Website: crate-barrel
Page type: account-selection
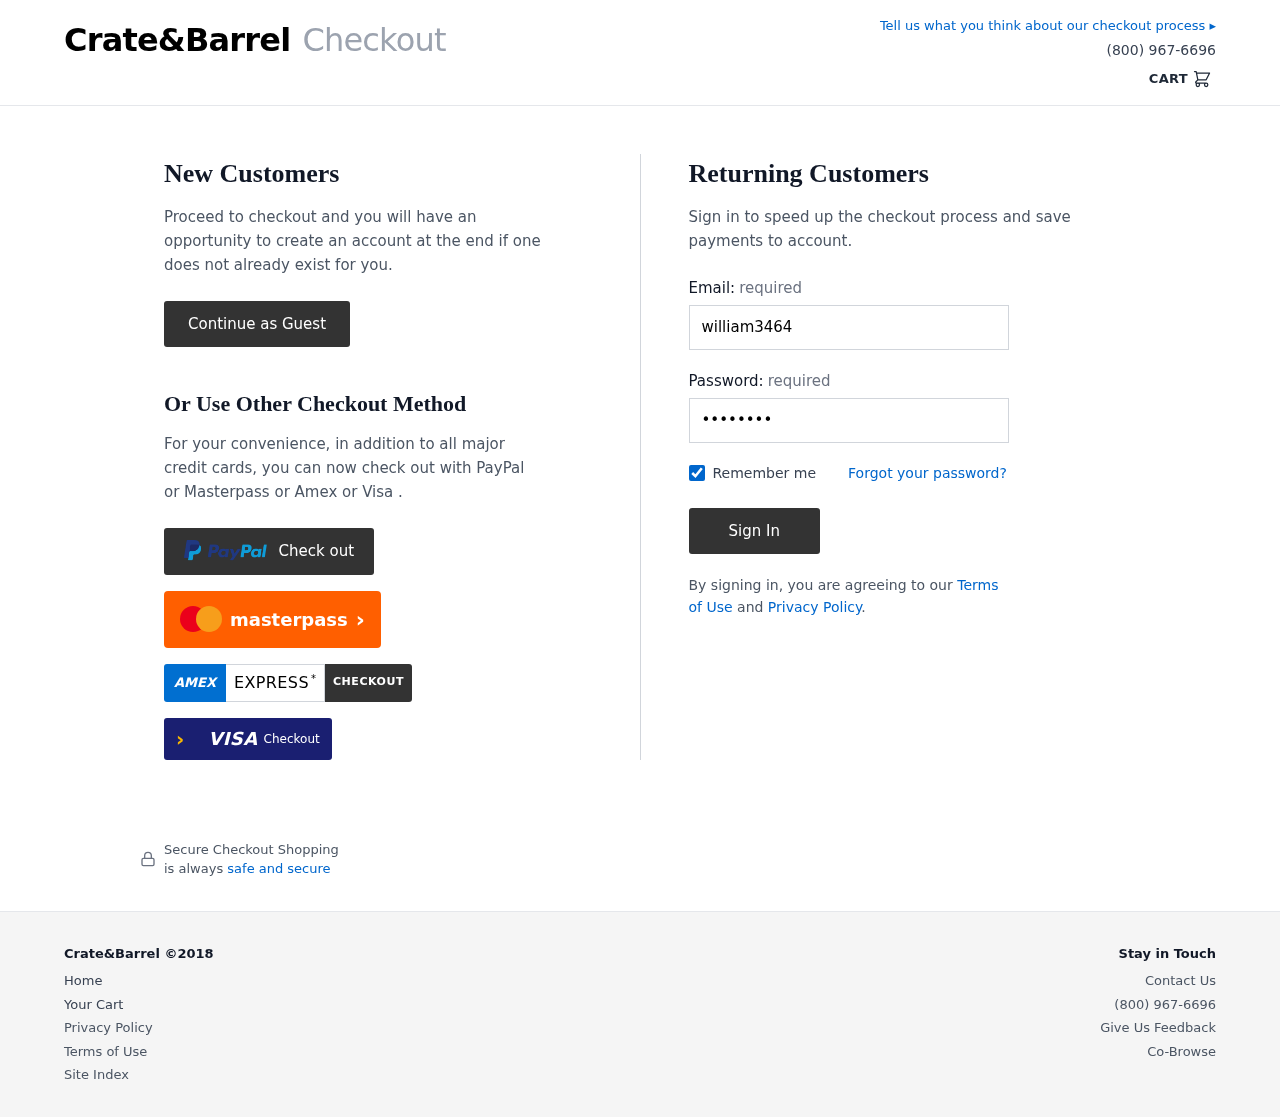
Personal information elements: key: PII_LOGIN_USERNAME
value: william3464